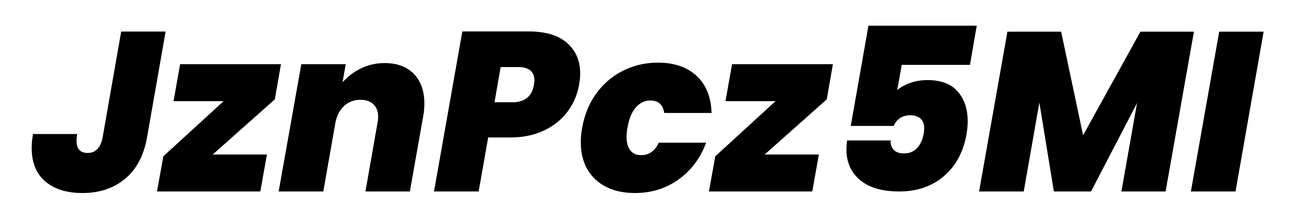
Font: Poppins-ExtraBoldItalic